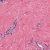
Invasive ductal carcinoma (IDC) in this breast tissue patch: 0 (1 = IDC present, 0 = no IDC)